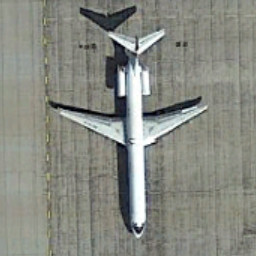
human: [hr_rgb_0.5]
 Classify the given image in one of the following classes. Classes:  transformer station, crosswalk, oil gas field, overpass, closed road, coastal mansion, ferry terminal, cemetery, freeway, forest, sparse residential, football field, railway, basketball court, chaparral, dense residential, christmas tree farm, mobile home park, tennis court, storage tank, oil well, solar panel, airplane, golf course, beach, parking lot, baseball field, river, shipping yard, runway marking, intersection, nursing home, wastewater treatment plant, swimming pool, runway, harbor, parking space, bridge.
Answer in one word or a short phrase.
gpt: airplane